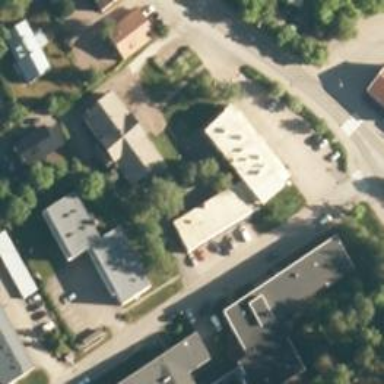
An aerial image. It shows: Animal shelter.